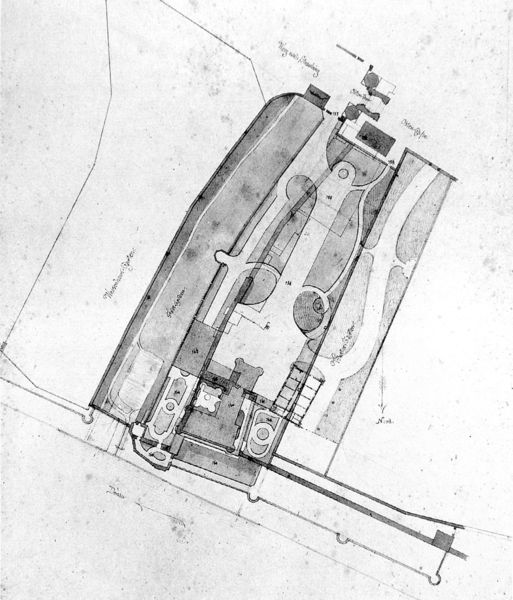
Titel: Königliche Villa in Regensburg - Lageplan
Künstler: Ludwig Foltz
Standort: München
Institution: Stadtmuseum, Graphische Sammlung
Schlagwörter: baum, blau, dunkel, schatten, wasser, weiß, aquarell, bäume, fluss, landschaft, see, stadt, frankreich, geschwungen, grau, hell, schwarz, skizze, strasse, säule, säulen, zeichnung, anlage, dach, gebäude, haus, park, parkanlage, rasen, schloss, weg, wiese, zaun, schleife, alt, wand, architektur, barock, bach, ebene, felder, häuser, busch, büsche, kanal, pfad, wege, blatt, england, brunnen, kreis, rund, garten, deutschland, terrasse, schrift, papier, fläche, flächen, modern, mauer, grafik, luftperspektive, linien, weis, fabrik, platz, vogelperspektive, französisch, flus, steg, treppe, symmetrie, streifen, durchgang, striche, fliessend, aufsicht, oben, straßen, wände, eingang, eingänge, tusche, innenhof, burg, kloster, rechteck, türme, münchen, palast, draufsicht, festung, druck, schwarz weiss, stich, text, beschriftung, bleistift, grauabstufungen, topografie, entwurf, kopie, schema, fleck, teilstück, villa, alleen, anwesen, mauern, residenz, pan, konstruktion, beet, beete, rabatte, graben, fleckig, boskett, parterre, plan, gärten, achse, absolutismus, pavillon, abstufung, wien, zeilen, wnad, vorlage, grautöne, burggraben, querschnitt, englischer garten, bau, englisch, geschlungen, bezeichnung, legende, idee, grundriss, bauwerk, pfade, aufriss, rondell, grunriss, lageplan, gartenanlage, sommerfrische, bezeichnungen, maße, rundriss, gartenarchitektur, planung, burganlage, feste, landschaftsarchitektur, münchner residenz, umgestaltung, ableitungssystem, abschnitte, farbige markierungen, fluren, gartenbau, grudriss, kläranlage, kombination, laeplan, maison, muaer, schloßanlage, spazierweg, staubecken, vogelpersprektive, wasserführung, luftansicht, länglich, flughafen, asymetrisch, vogelansicht, matrize, minigolf, fliuss